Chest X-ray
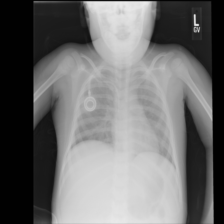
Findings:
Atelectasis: negative
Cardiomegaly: negative
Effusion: negative
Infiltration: negative
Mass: negative
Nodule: negative
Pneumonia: negative
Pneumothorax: negative
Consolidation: negative
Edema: negative
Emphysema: negative
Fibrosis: negative
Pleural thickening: negative
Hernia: negative